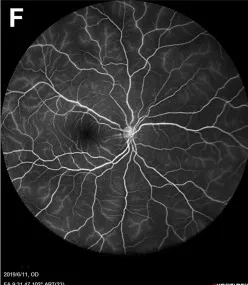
Baseline fundus fluorescein angiography (FFA). Late-phase dye leakage.
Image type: ophthalmic_imaging (ophthalmic_angiography)